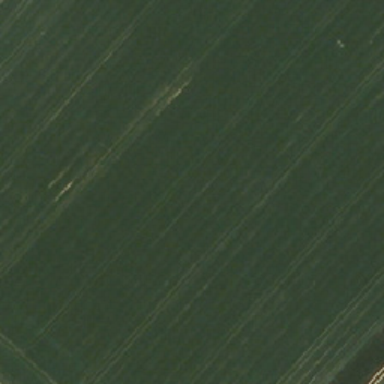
Lawn is huge and dark green .